Aerial crown-view tile of a tropical tree (Barro Colorado Island, Panama), acquired 20241014:
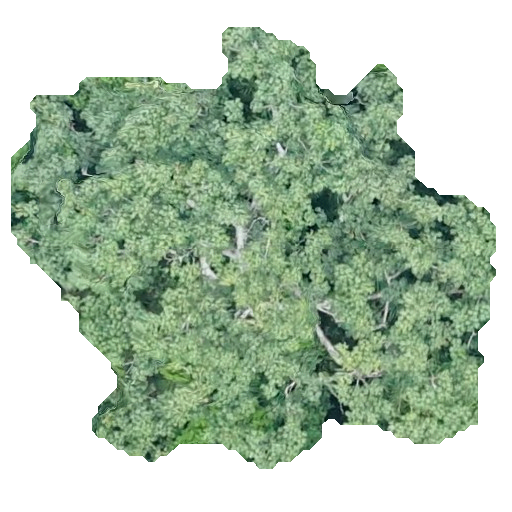
Species: Pseudobombax septenatum
GBIF accepted scientific name: Pseudobombax septenatum
Crown area: 230.638 m²